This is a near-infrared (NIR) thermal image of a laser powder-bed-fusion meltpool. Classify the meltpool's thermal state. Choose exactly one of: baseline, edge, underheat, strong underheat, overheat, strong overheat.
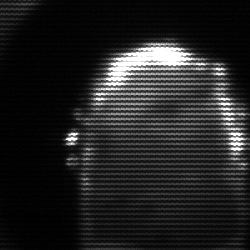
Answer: baseline